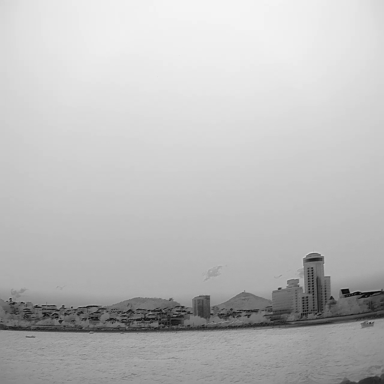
There is a bulk_carrier in the infrared image.